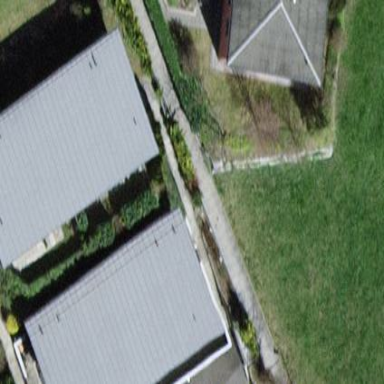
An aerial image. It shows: Semi-detached house.